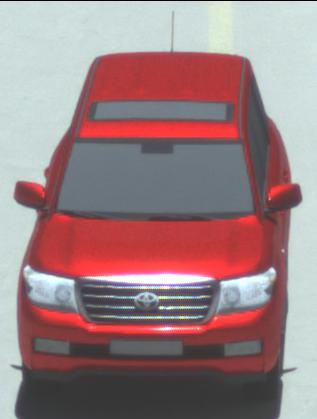
Make: Toyota
Model: Land Cruiser V8 4.7
Detailed model: Land Cruiser V8 (J20)
Model produced from: 2008/03
Model produced until: 2009/11
Doors: 5
Color: red
Road condition: dry road
Daytime: midday
Contrast: high contrast